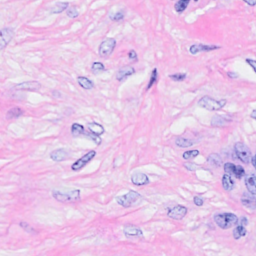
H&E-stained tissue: Breast